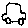
Label: car